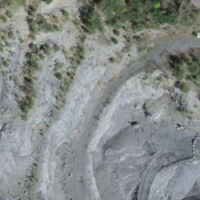
EUNIS habitat code: 52
Species observed at this site:
Euphorbia cyparissias